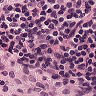
Metastatic tissue present: no